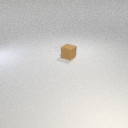
small brown rubber cube